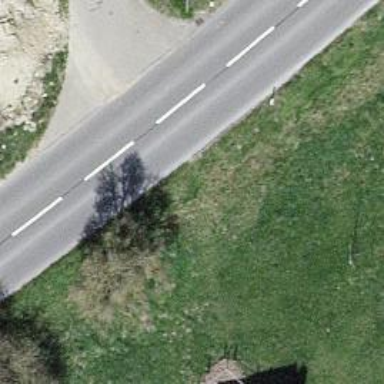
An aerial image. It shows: Secondary road.